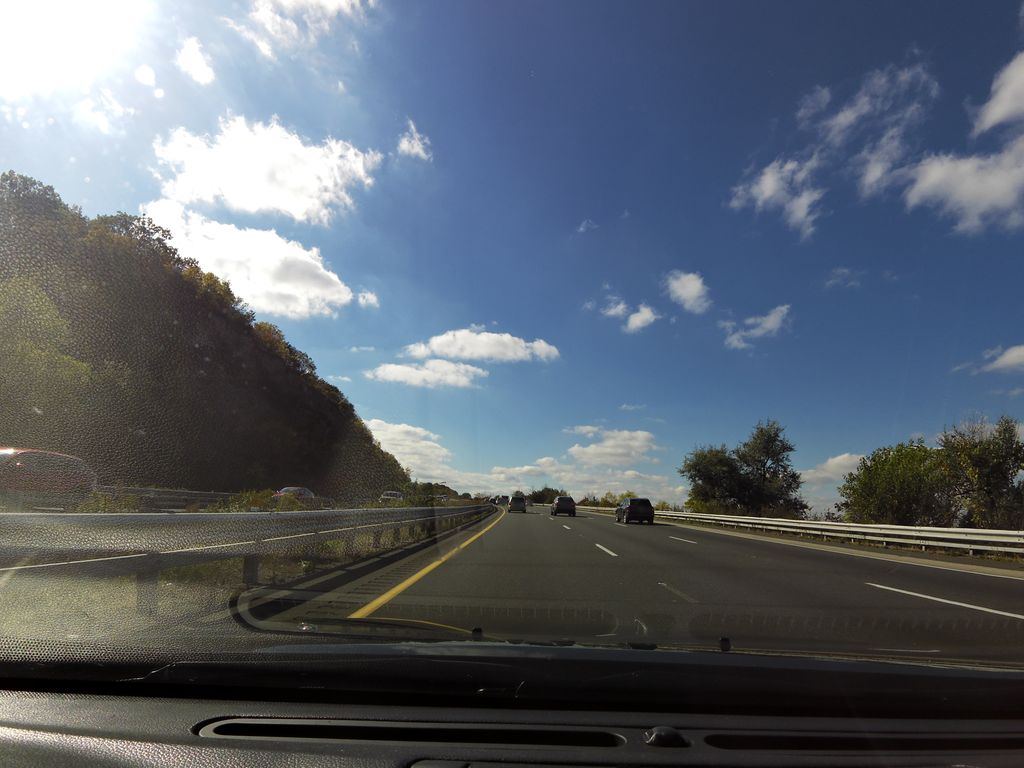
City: hamilton